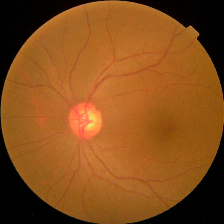
Diabetic retinopathy grade: No DR